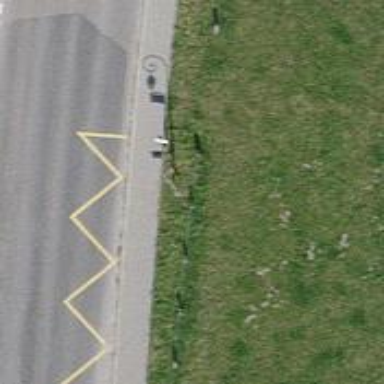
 serving as platform for public transportation."